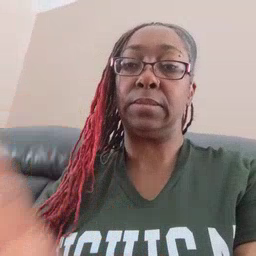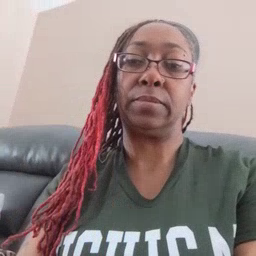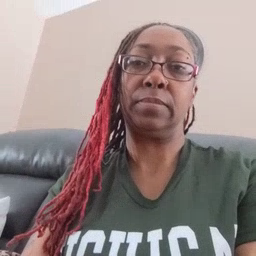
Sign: hate